Question: Hi all in my application I am using AlertDialog, in this I have 3 values. User select one value and selected value is stored in sharepreference. I want to use this saved value and by default want to set this value as selected in radio button. Following is my code.
'''
private void getFontSize()
{
SharedPreferences sharedPreferences = PreferenceManager
.getDefaultSharedPreferences(this);
final SharedPreferences.Editor editor = sharedPreferences.edit();
String selectedSize = sharedPreferences.getString("fontSize", "Medium");
final CharSequence[] items = {" Small "," Medium "," Large "};
ArrayList<CharSequence> arrItems=new ArrayList<CharSequence>(Arrays.asList(items));
int prevSelectedIndex = arrItems.indexOf(selectedSize);
// Creating and Building the Dialog
AlertDialog.Builder builder = new AlertDialog.Builder(this);
builder.setTitle("Select The Font Size");
builder.setSingleChoiceItems(items, prevSelectedIndex, new DialogInterface.OnClickListener() {
public void onClick(DialogInterface dialog, int item) {
switch(item)
{
case 0:
Constants.fontSize = "Small";
editor.putString("fontSize",Constants.fontSize);
editor.commit();
break;
case 1:
Constants.fontSize = "Normal";
editor.putString("fontSize",Constants.fontSize);
editor.commit();
break;
case 2:
Constants.fontSize = "Large";
editor.putString("fontSize",Constants.fontSize);
editor.commit();
break;
}
levelDialog.dismiss();
}
});
levelDialog = builder.create();
levelDialog.show();
}
'''
Here if saved value is null then I am using "Medium" as selectedSize value. How I can show selected radio button, so when user run this application again then it shows radio button of Medium (or other if user selected other) as selected.
Any suggestion will be appreciatd, Thanks in advance
.
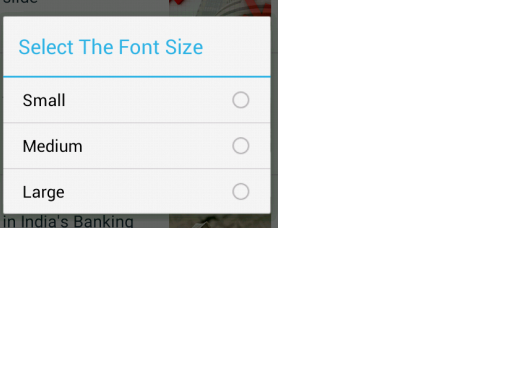
Answer: Pass 'selectedSize' as second parameter to 'setSingleChoiceItems' method as:
'''
ArrayList<CharSequence> arrItems=new ArrayList<CharSequence>(Arrays.asList(items));
int prevSelectedIndex = arrItems.indexOf(selectedSize);
builder.setSingleChoiceItems(items, prevSelectedIndex,...
'''